Question: When I try to re-install Toad, i get the following error message:
"The Toad for DB2 installer has detected an existing 64-bit DB2 environment on your computer. This installation of Toad for DB2 includes a 32-bit DB2 client. However, DB2 does not allow both 32-bit and 64bit DB2 Environment to exist on the same computer."

I am using Windows 7 (64bit) and just uninstalled Toad prior to this installation. (Trying to re-install toad)
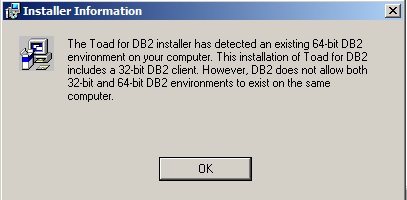
Answer: O and here is the solution. Hope this can help others as well:)
Opened registry, looked for the keys
HKEY_LOCAL_MACHINE\SOFTWARE\IBM
HKEY_LOCAL_MACHINE\SOFTWARE\Wow6432Node\IBM
Just renamed the IBM Folder into something else
After that the 64 bit Toad setup will pass the checking for any installed IBM software. And there you go! :)